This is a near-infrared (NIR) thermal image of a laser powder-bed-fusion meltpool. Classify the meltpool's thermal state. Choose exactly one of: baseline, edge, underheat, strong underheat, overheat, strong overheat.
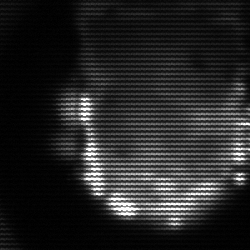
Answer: baseline